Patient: sex M, age 54
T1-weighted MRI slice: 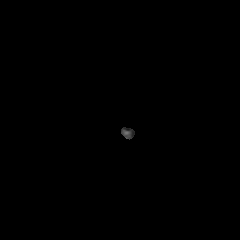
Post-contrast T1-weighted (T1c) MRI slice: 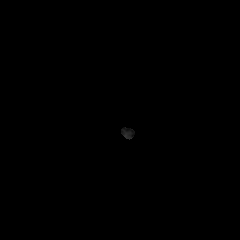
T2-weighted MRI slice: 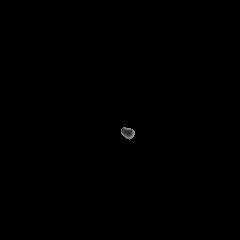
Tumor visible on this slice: no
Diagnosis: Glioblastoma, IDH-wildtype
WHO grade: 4